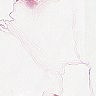
Metastatic tissue present: no